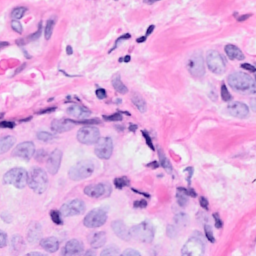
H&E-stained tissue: Breast